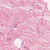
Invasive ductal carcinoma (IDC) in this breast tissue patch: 0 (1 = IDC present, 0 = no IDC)